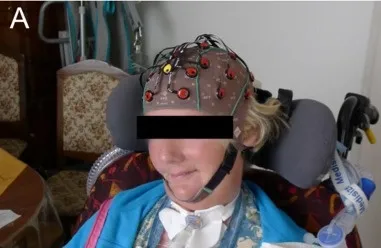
End user 6 during testing of the prototype. The end user wearing the electrode cap with the g. Ladybird electrodes (A).
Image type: medical_photograph (oral_photograph)